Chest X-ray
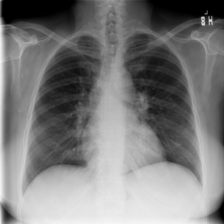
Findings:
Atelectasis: negative
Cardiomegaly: negative
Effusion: negative
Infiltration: negative
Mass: negative
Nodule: negative
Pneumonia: negative
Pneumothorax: negative
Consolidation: negative
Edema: negative
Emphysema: negative
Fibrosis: negative
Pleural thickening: negative
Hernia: negative